Система тел состоит из пяти одинаковых маленьких упругих бусинок, которые могут свободно скользить по бесконечному вертикальному стержню без трения (см. рисунок).Каждой бусинке сообщают начальную скорость.
Какое наибольшее число столкновений бусинок друг с другом возможно, если все начальные скорости имеют различное значение и могут быть направлены как в ту, так и в другую сторону?
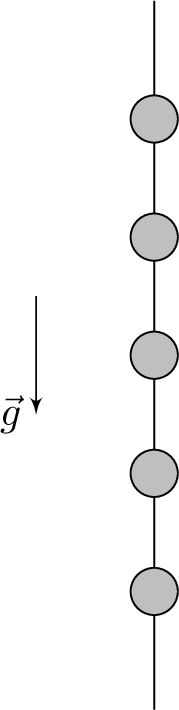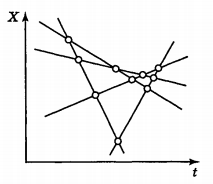
Решение: Перейдем в систему отсчета, которая движется с ускорением $\vec{g}$. Ось $X$ направлена вдоль оси стержня. В этой системе бусинки движутся равномерно, обмениваясь скоростями при столкновениях.  На графике (см. рисунок выше) их движение изображается пересекающимися прямыми линиями. Число столкновений бусинок равно числу пересечений прямых линий. Число пересечений $n=4+3+2+1=10$.
Ответ: $$ n=10. $$
Темы:
T, Механика, Кинематика, Соударения, Всероссийские